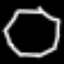
Label: octagon